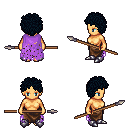
a pixel art fantasy rpg character, female body template, human, tanned skin, maroon tattered cape, robe skirt, raven curly afro hairstyle, metal boots, spear, four views (front, back, left, right), 2x2 character sprite sheet, small pixel art, hard edges, no anti-aliasing